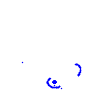
Particle: proton